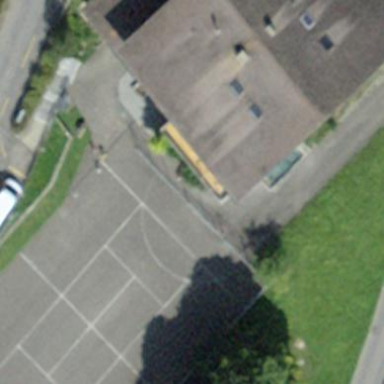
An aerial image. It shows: School.